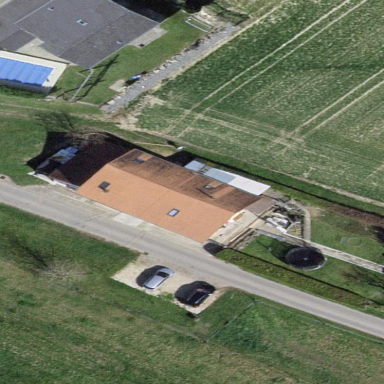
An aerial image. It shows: Detached building.